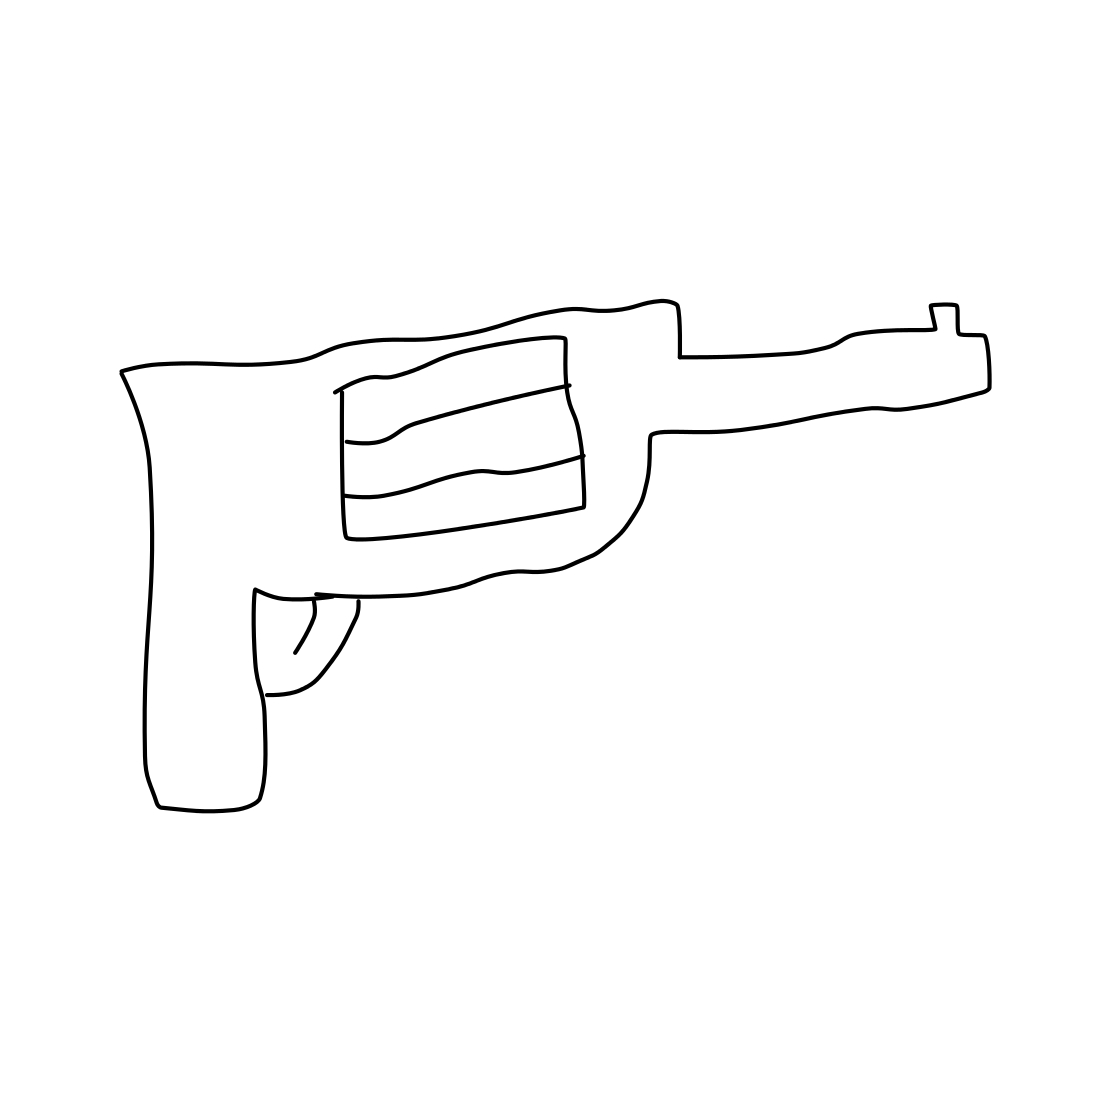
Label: revolver